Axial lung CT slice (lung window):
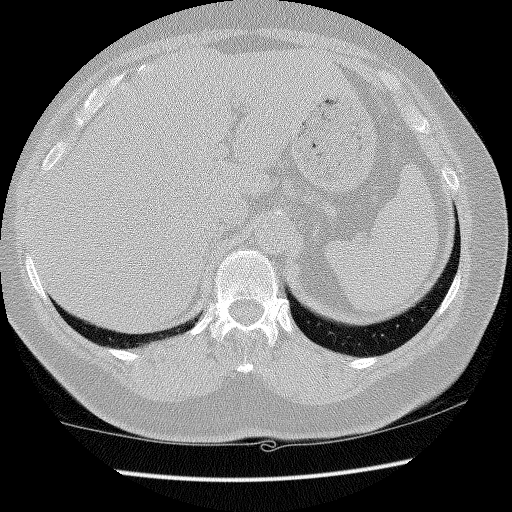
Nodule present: no